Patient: sex F, age 68
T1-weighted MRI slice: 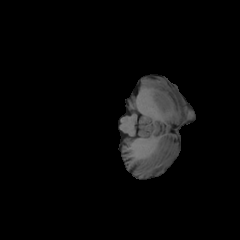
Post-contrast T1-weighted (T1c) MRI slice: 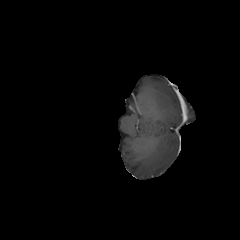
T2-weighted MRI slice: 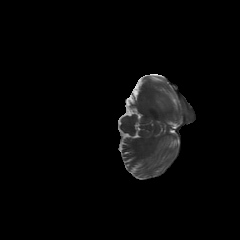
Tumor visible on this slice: no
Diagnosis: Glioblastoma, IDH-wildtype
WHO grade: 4